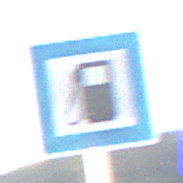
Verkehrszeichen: Tankstelle
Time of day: SunriseSunset
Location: Outdoor (Nature)
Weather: Clear
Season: NotSpecified
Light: Natural